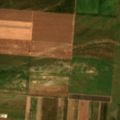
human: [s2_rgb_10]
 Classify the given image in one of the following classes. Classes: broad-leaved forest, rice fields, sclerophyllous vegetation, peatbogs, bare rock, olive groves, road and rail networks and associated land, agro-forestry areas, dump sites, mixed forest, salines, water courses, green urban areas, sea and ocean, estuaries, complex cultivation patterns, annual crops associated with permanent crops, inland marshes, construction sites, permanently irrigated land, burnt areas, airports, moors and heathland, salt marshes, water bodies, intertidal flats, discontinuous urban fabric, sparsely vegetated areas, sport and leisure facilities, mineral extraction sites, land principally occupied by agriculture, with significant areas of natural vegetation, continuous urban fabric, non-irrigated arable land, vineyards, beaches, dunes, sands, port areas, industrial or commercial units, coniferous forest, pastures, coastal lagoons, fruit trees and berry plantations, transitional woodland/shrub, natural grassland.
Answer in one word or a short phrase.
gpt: non-irrigated arable land